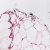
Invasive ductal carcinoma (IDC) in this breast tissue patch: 0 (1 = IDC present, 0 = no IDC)